Aerial crown-view tile of a tropical tree (Barro Colorado Island, Panama), acquired 20250124:
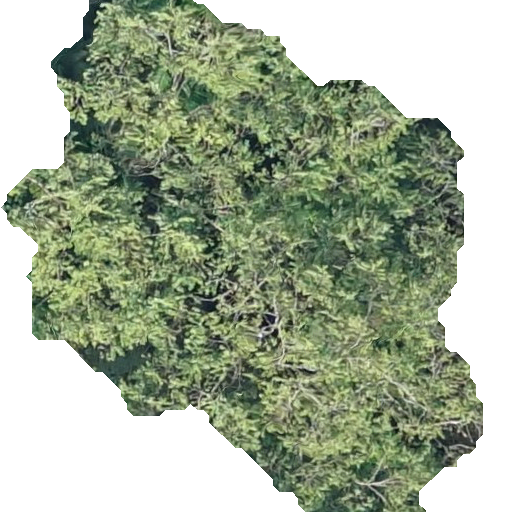
Species: Guazuma ulmifolia
GBIF accepted scientific name: Guazuma ulmifolia
Crown area: 252.093 m²